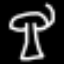
Label: mushroom